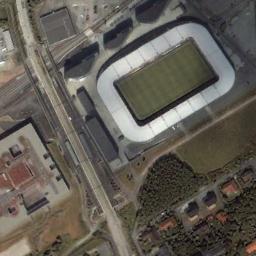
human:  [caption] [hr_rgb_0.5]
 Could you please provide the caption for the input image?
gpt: There is a road to the square stadium and building next to the lawn and forest .

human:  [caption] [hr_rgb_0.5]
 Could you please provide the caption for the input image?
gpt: The stadium is on the bare land next to some buildings and trees .

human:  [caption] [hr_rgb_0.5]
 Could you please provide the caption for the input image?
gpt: This rectangular stadium has dense residential areas on one side .

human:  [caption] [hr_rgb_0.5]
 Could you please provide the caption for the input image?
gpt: There are many trees beside the stadium .

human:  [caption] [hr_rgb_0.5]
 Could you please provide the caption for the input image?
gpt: There are some buildings and green trees beside the stadium .